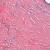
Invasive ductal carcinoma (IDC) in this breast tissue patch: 0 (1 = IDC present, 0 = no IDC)